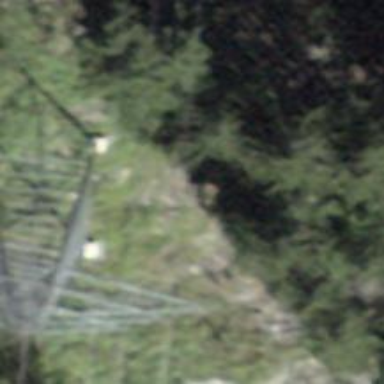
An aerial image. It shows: Power line is depicted.